Chest X-ray. View position: PA
Patient age: 59
Patient sex: F
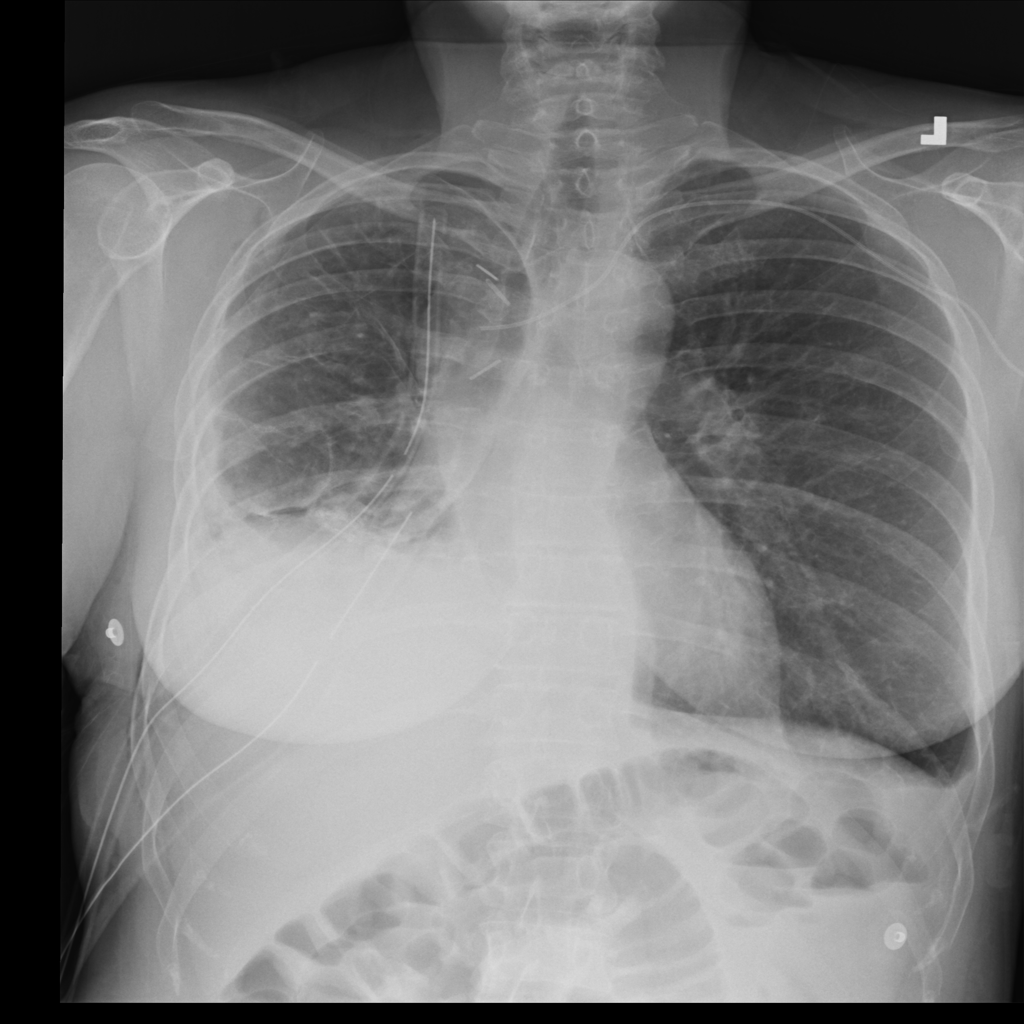
Finding: Pneumothorax